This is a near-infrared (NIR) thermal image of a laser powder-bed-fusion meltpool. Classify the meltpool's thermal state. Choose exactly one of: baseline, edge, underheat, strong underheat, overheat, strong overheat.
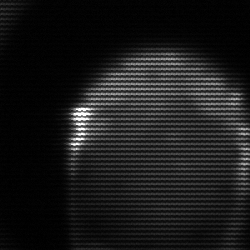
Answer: edge